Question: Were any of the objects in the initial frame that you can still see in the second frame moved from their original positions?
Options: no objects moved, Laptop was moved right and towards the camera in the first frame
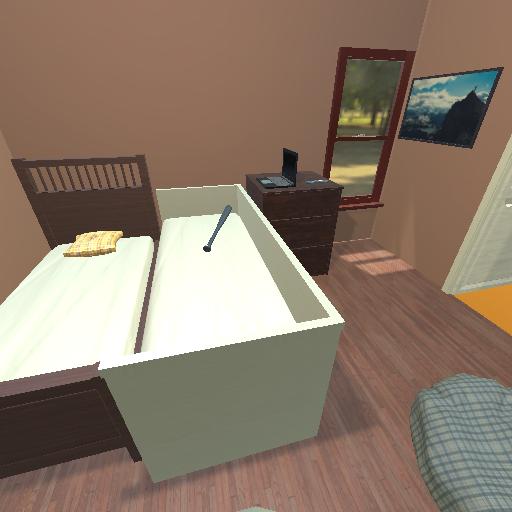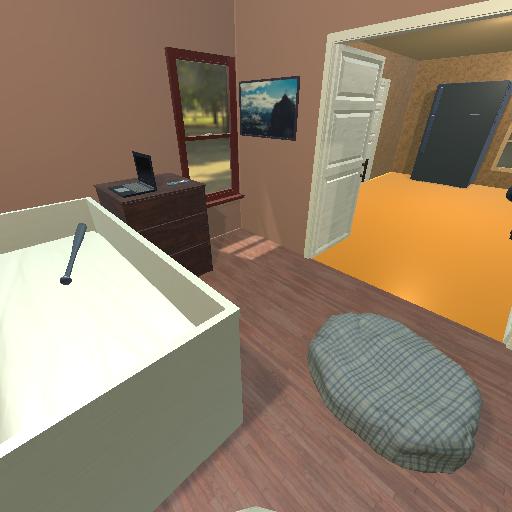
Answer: no objects moved